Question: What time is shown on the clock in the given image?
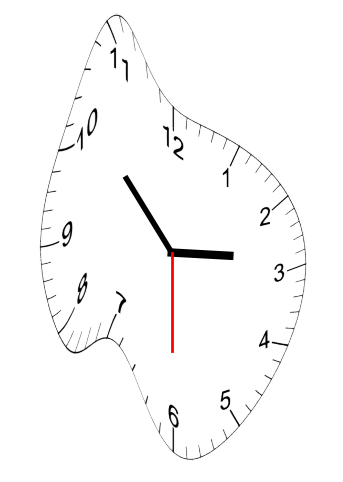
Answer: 02:52:30